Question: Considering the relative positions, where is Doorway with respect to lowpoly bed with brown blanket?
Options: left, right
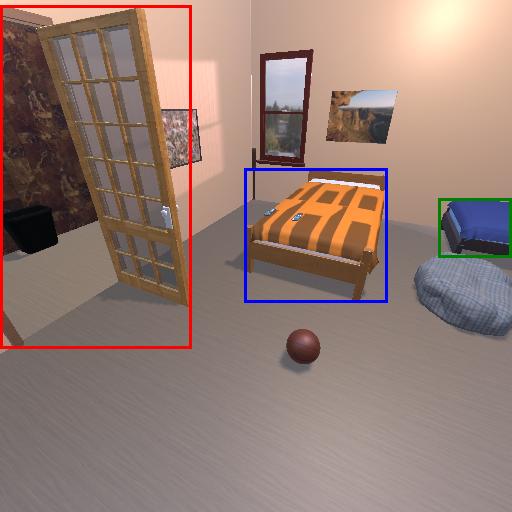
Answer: left